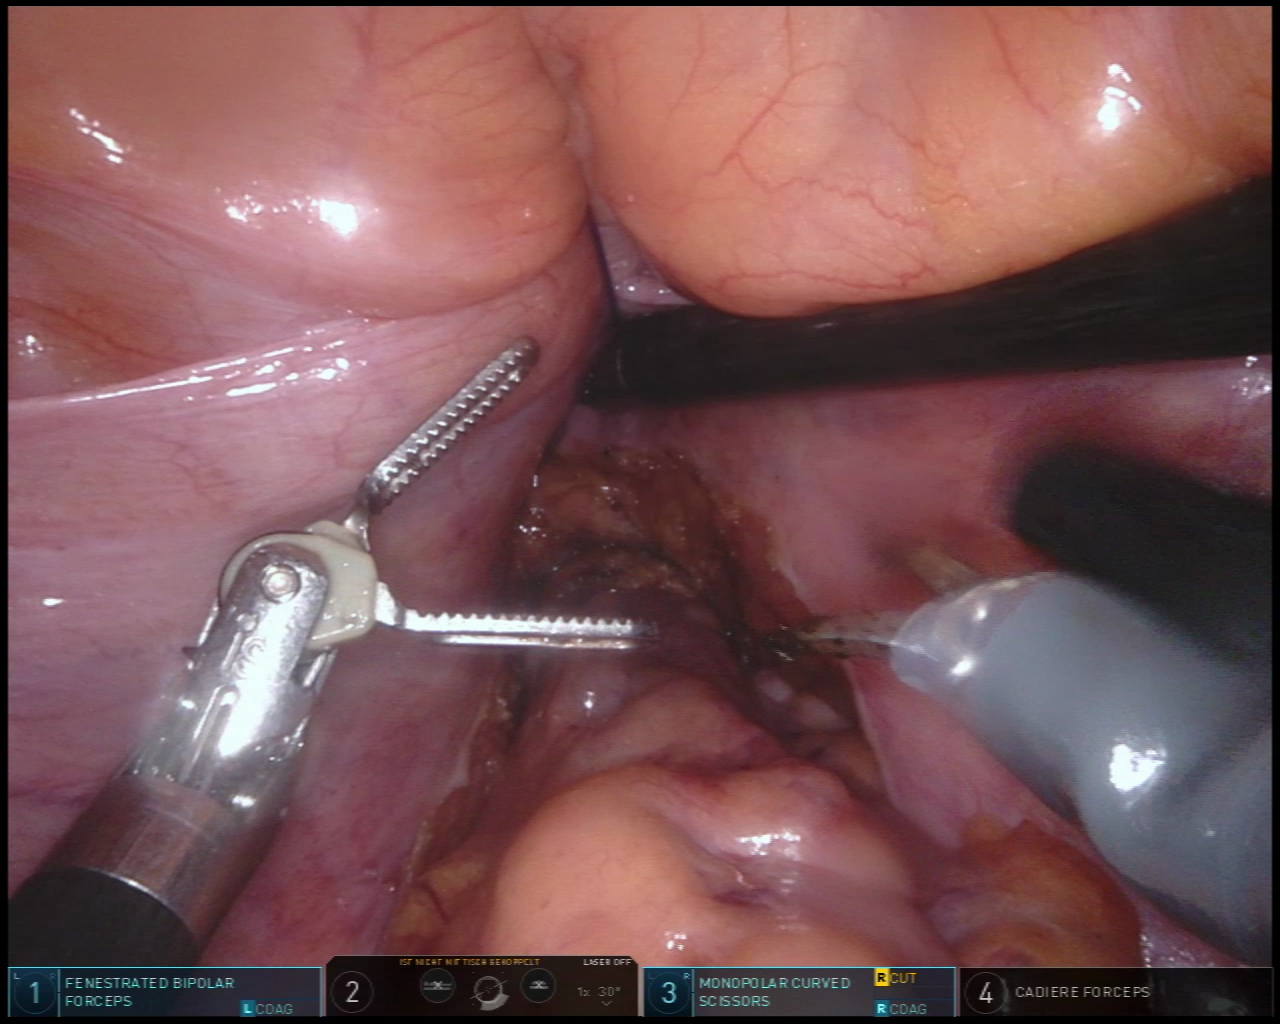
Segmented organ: vesicular_glands
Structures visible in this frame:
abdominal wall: no
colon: no
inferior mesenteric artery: no
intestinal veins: no
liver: no
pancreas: no
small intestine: no
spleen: no
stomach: no
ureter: no
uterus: no
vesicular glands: yes